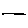
Label: line